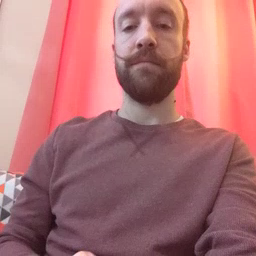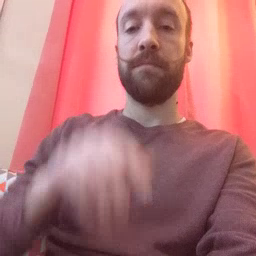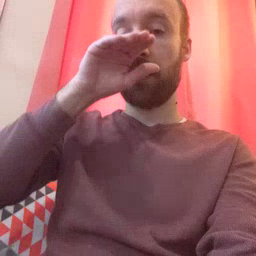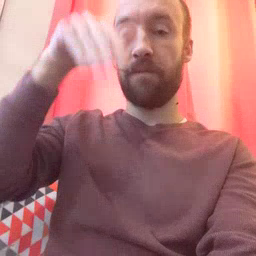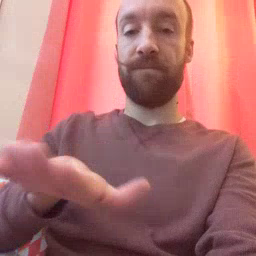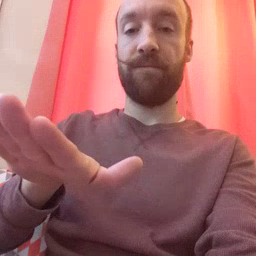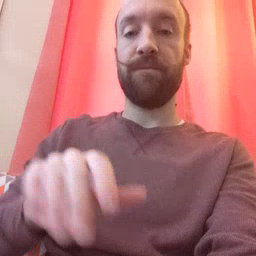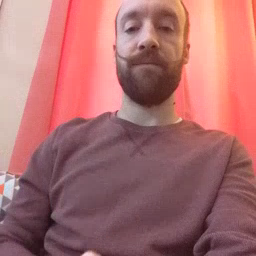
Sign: elephant